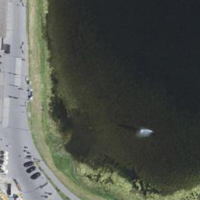
EUNIS habitat code: 14
Species observed at this site:
Fulica atra
Anas bahamensis
Aythya ferina
Aix galericulata
Aythya fuligula
Rumex alpinus
Tadorna tadorna
Mareca penelope
Alnus alnobetula